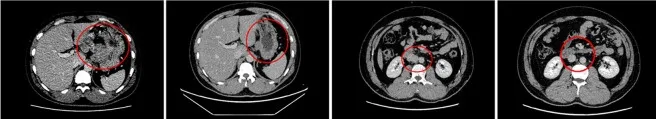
Enhanced abdominal CT during the follow-up period. (A) Baseline of first-line treatment: perigastric LNs (up); axillary LNs (down).
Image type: radiology (ct)